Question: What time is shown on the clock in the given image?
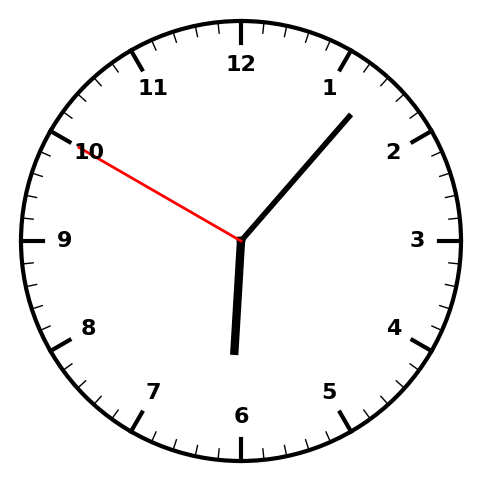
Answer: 06:06:50